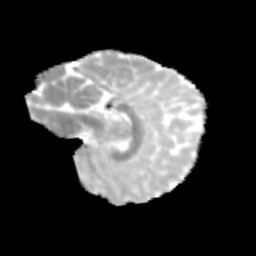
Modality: MD
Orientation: sagittal
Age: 11
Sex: female
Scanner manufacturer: siemens
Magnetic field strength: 3 T
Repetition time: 3.8 s
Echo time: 0.07 s